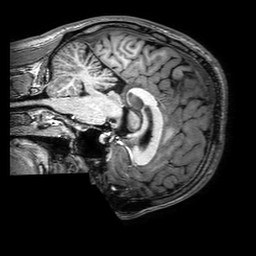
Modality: T1w
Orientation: sagittal
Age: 62
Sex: male
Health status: ill
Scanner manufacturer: philips
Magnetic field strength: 3 T
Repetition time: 0.006629 s
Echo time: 0.002995 s